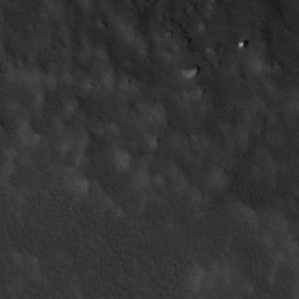
Label: non_frost